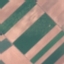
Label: AnnualCrop